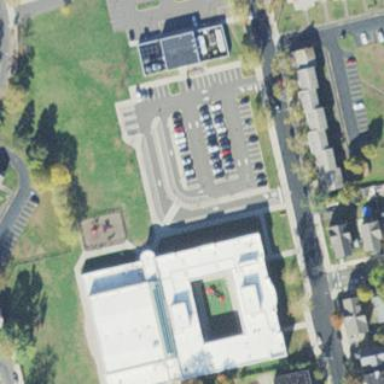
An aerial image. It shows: School.